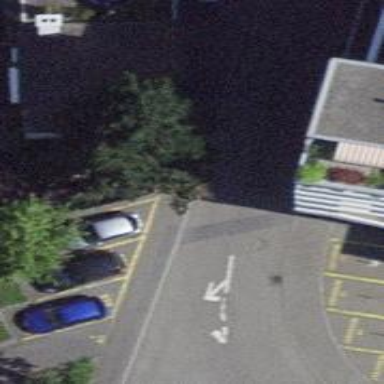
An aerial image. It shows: Kerb serving as barrier.